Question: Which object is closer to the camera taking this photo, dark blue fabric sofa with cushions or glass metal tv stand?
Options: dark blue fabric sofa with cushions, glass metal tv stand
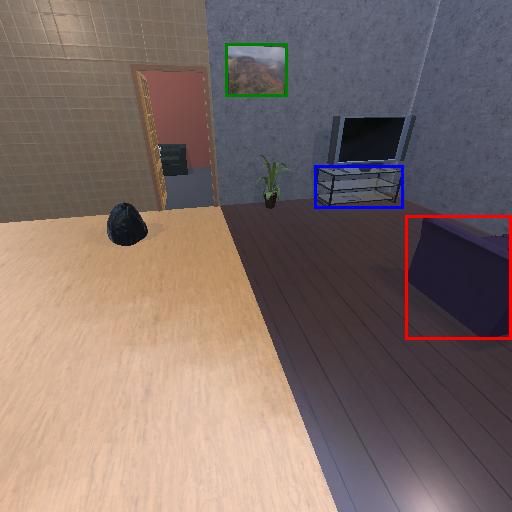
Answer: dark blue fabric sofa with cushions